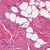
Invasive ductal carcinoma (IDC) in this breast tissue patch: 0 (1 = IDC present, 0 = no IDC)